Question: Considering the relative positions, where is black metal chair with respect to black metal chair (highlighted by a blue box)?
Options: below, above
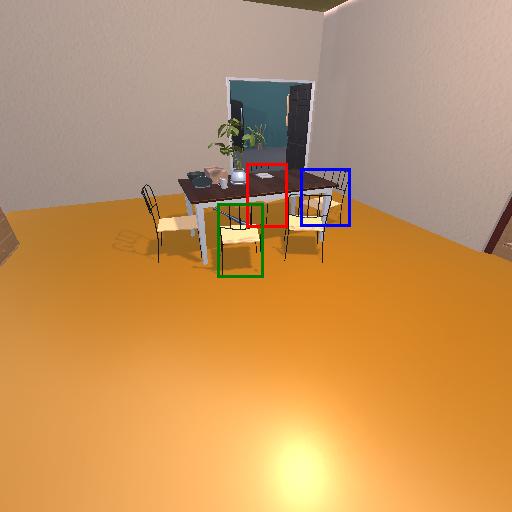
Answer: below